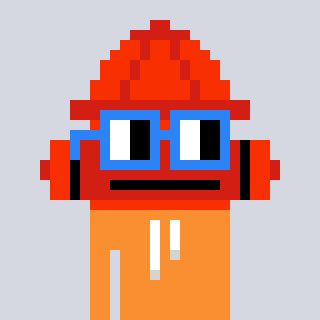
a pixel art character with square blue glasses, a fire hydrant-shaped head and a orange-colored body on a cool background